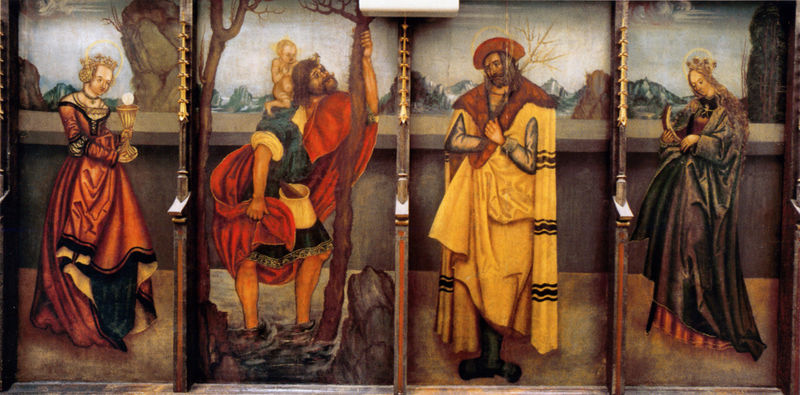
Titel: Hochaltar, Predella, Rückseite
Künstler: Meister der Pulkauer Tafelbilder
Standort: Pulkau (Niederösterreich)
Institution: Wallfahrts- und Filialkirche zum Kostbaren Blut Christi
Schlagwörter: baum, blau, feder, gemälde, himmel, mann, umhang, wasser, weiß, wolken, bäume, fluss, frauen, gelb, grün, landschaft, menschen, ocker, äste, braun, frau, holz, hut, kleid, kleider, männer, orange, schwarz, stühle, rot, beige, malerei, rock, hose, architektur, bibel, falten, johannes, kleidung, lang, pelz, stehen, stein, tragen, portrait, porträt, ast, baumstamm, horizont, stamm, zweige, brüstung, hütte, kirche, gewand, gold, kelch, mantel, stehend, adel, gewänder, kind, gotik, krone, locken, renaissance, schulter, stock, krug, balkon, sitz, zwei, haltung, stab, berge, fels, mauer, violett, baby, figuren, detail, trennung, wandgemälde, wandmalerei, streifen, kerzen, faltenwurf, schwanger, vier, zweig, beten, kunst, altar, fisch, heiligenschein, nimbus, christus, jesus, christlich, leid, mittelalter, fresken, hostie, monstranz, heilige, fresko, pokal, heilig, maria, magdalena, gloriole, gün, tempera, sorge, kommunion, kronen, fialen, stick, jesuskind, fiale, predella, retabel, tafeln, barbara, katharina, erasmus, christopherus, christophorus, jakobus, heiligen, bekleidet, lange kleidung, 2 männer, mittalter, 2 frauen, 'kind